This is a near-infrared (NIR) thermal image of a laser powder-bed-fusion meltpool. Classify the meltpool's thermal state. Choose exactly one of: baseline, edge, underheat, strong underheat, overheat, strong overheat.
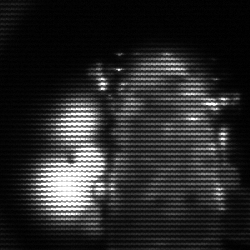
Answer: strong underheat